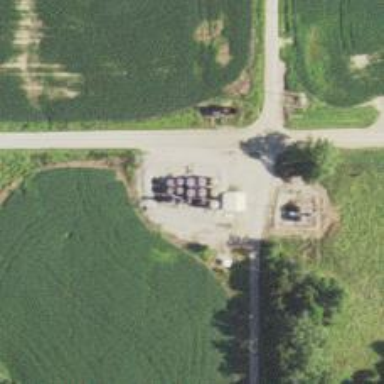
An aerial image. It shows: Storage tank that is man-made.